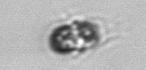
Label: Mesodinium